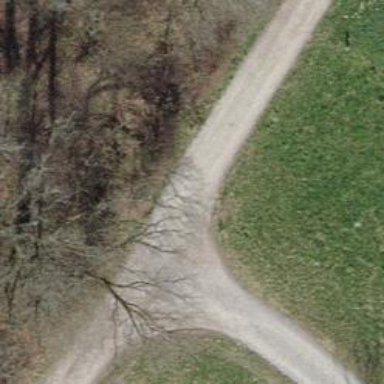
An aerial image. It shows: Agricultural track with gravel surface of grade 2. Only agricultural vehicles like motorcars are allowed on this road.